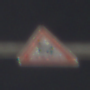
Verkehrszeichen: SchleuderOderRutschgefahr
Umgebung: Outdoor, Urban
Tageszeit: Night
Wetter: PartlyCloudy
Licht: Artificial
Jahreszeit: NotSpecified
Kontrast: HighContrast